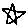
Label: star